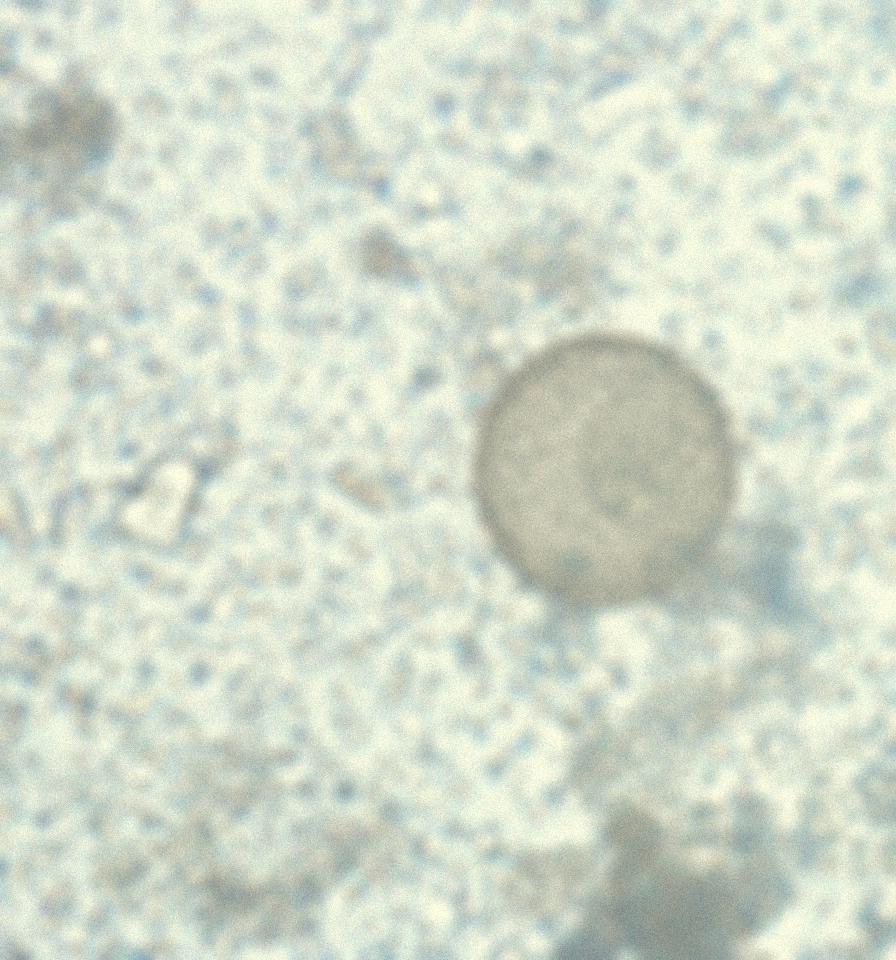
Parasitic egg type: Hymenolepis diminuta